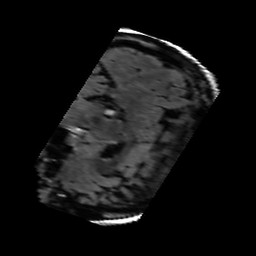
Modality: FLAIR
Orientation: sagittal
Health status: ill
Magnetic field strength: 3 T